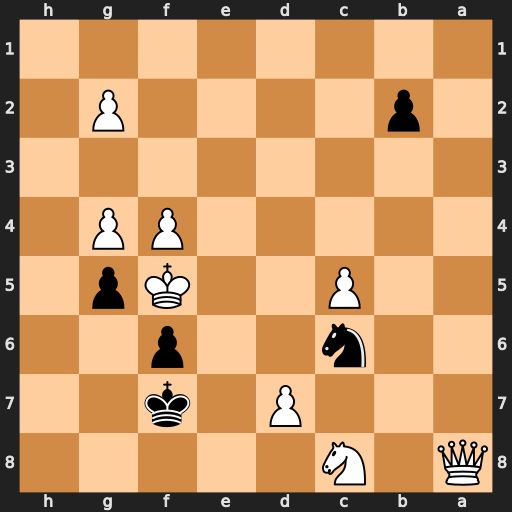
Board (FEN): Q1N5/3P1k2/2n2p2/2P2Kp1/5PP1/8/1p4P1/8
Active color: b
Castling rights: -
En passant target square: -
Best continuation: b1=Q#